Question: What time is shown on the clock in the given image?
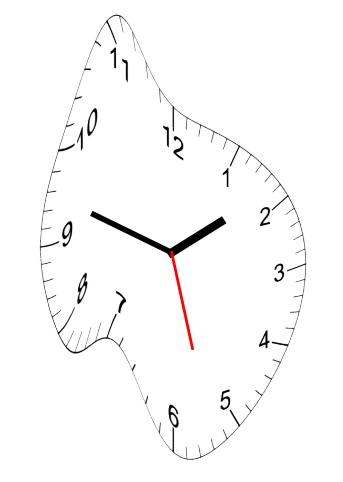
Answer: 01:47:27